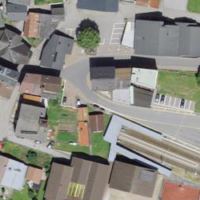
EUNIS habitat code: 54
Species observed at this site:
Poecile palustris
Phylloscopus collybita
Turdus philomelos
Parus major
Sturnus vulgaris
Milvus migrans
Periparus ater
Pica pica
Fringilla coelebs
Sylvia atricapilla
Turdus merula